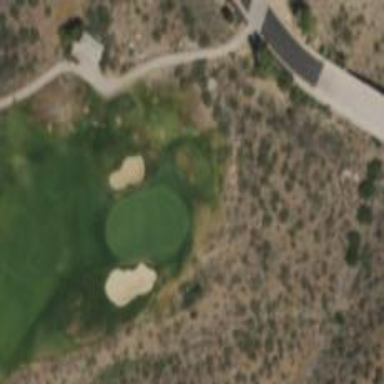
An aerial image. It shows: Golf hole.